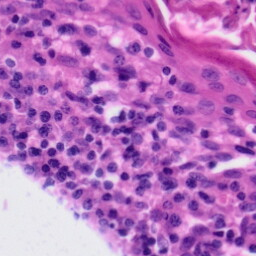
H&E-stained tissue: Tonsil